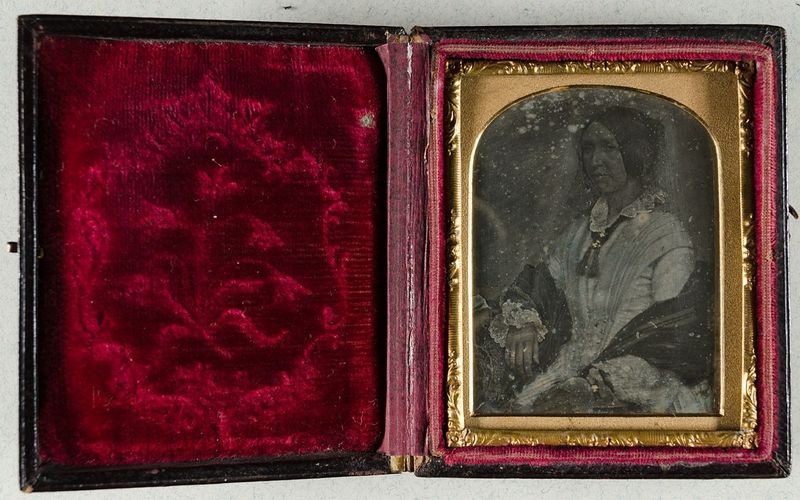
Titel: Frau mit Stola
Standort: Hamburg
Institution: Museum für Kunst und Gewerbe Hamburg
Schlagwörter: frau, kleidung, portrait, figur, stola, foto, fotografie, photographie, photo, etui, lichtbild, daguerreotypie, accessoires, bildwerke, angewandte und bildende kunst, hessische systematik, porträt, zubehör, porträtfotografie, porträtphotographie, hüftbild